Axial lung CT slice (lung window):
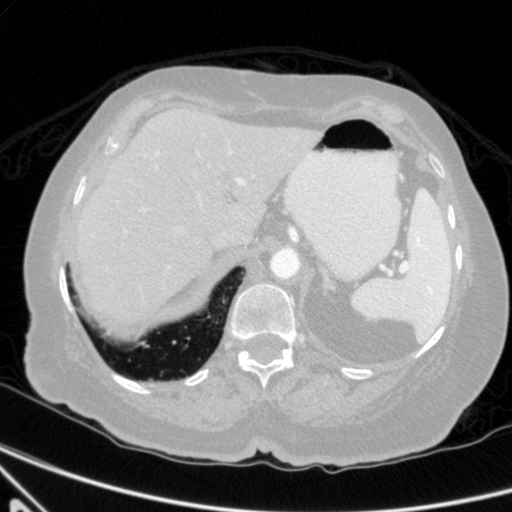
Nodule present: no